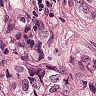
Metastatic tissue present: yes